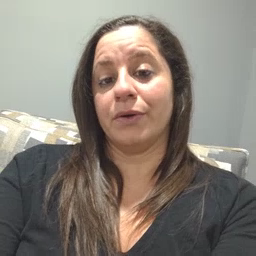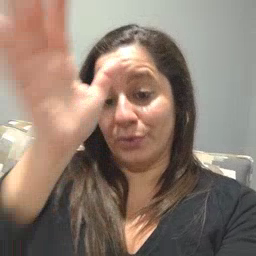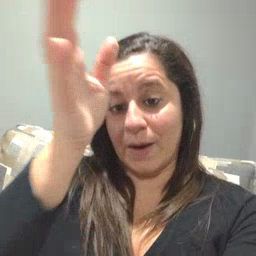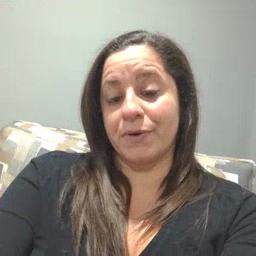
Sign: grandpa